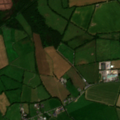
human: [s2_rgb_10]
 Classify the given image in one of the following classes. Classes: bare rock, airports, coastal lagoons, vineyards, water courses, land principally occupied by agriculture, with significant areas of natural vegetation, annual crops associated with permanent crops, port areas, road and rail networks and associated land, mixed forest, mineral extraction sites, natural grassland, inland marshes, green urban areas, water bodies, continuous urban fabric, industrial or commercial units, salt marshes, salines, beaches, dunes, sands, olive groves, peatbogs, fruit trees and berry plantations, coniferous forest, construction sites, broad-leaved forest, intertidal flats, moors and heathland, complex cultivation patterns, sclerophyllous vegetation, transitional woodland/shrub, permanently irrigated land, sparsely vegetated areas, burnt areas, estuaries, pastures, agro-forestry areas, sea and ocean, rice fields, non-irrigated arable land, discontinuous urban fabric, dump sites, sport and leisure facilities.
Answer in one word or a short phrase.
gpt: non-irrigated arable land, pastures, transitional woodland/shrub, peatbogs